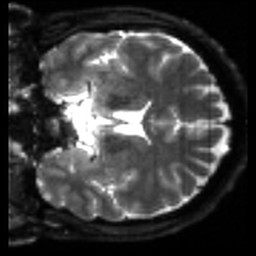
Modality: sbref
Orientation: coronal
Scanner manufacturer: siemens
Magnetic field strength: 3 T
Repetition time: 4 s
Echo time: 0.0594 s